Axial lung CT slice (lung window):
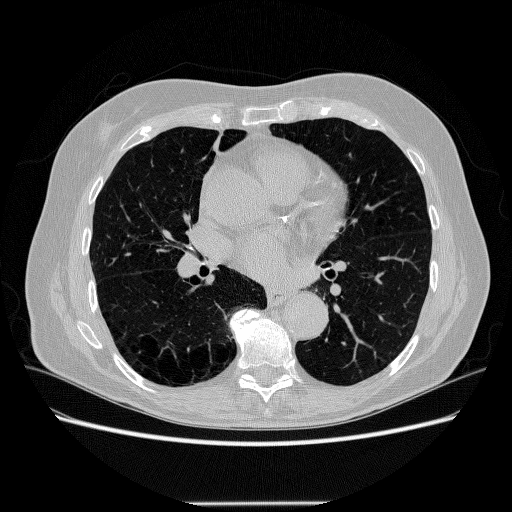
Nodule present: no